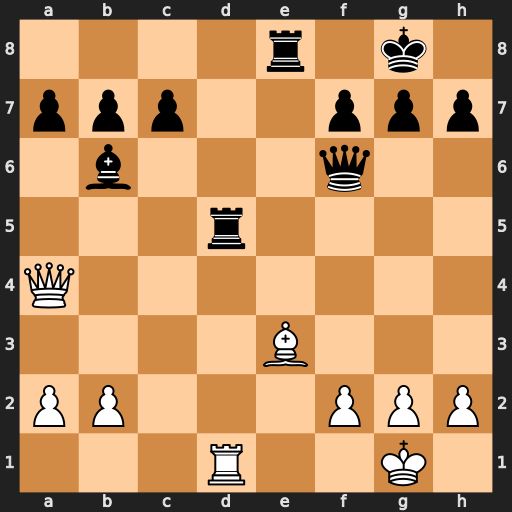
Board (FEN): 4r1k1/ppp2ppp/1b3q2/3r4/Q7/4B3/PP3PPP/3R2K1
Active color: w
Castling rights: -
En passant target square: -
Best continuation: Qxe8#